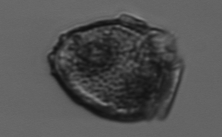
Label: Dinophysis_norvegica